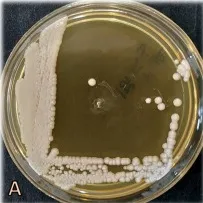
Colonies of Candida palmioleophila on Sabouraud dextrose agar after 3 days.
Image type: radiology (ct)